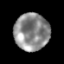
Tissue: lung
Cell type: Epithelial cells
Senescence score: 0.2237
Nuclear area (px): 1267
Mean DAPI intensity: 140.154